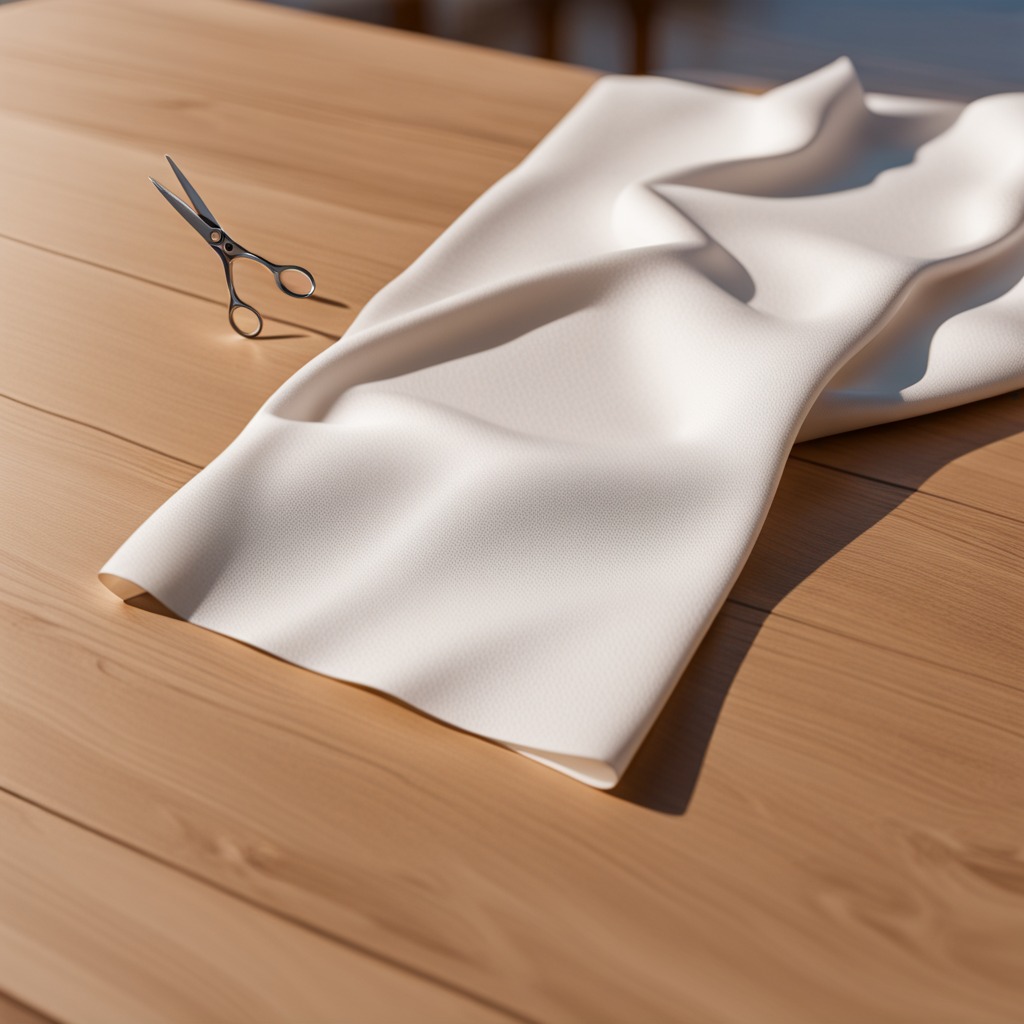
A scissor lying on the wooden table.